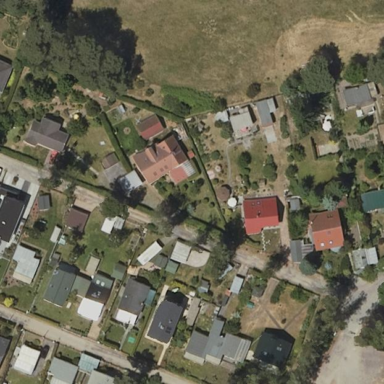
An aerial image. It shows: Residential area.